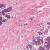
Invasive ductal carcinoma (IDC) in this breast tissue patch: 0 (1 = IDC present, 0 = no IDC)